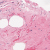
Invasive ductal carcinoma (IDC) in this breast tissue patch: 0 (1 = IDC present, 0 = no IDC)